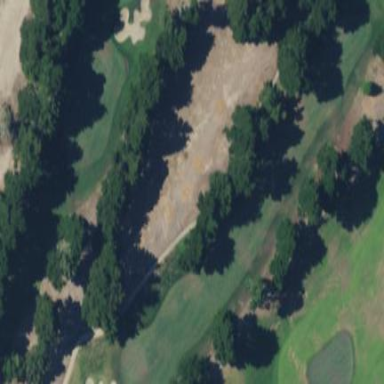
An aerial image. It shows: Golf fairway in the image.